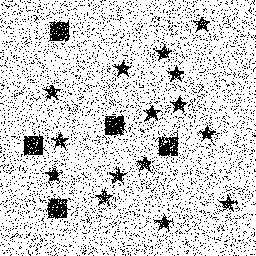
Squares: 5
Triangles: 0
Stars: 15
Total shapes: 20